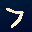
Label: 7